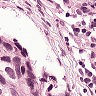
Metastatic tissue present: yes